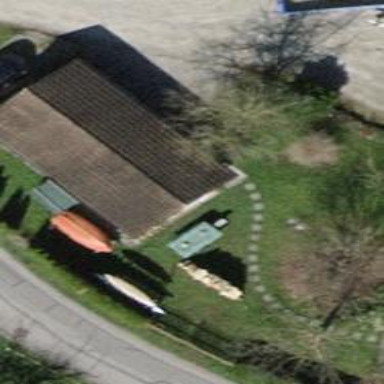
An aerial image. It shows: Shed.